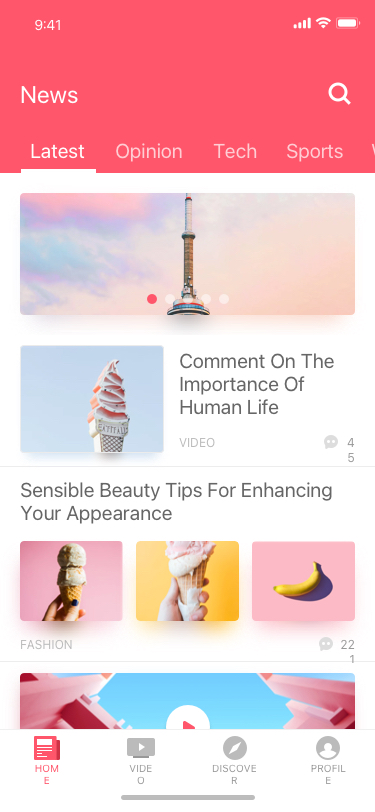
Text in this UI design:
Latest
Opinion
Tech
Sports
World
Comment On The Importance Of Human Life
VIDEO
45
Sensible Beauty Tips For Enhancing Your Appearance
221
FASHION
News